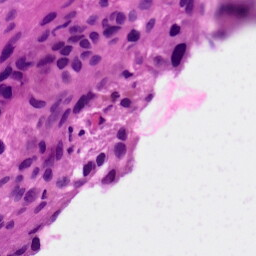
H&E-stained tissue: Skin